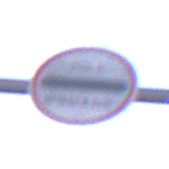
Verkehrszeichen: Zollstelle
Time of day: SunriseSunset
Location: Outdoor (Nature)
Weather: Clear
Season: NotSpecified
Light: Natural